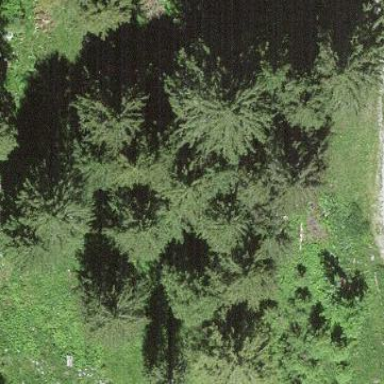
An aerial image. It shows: Forest with needle-leaved trees.